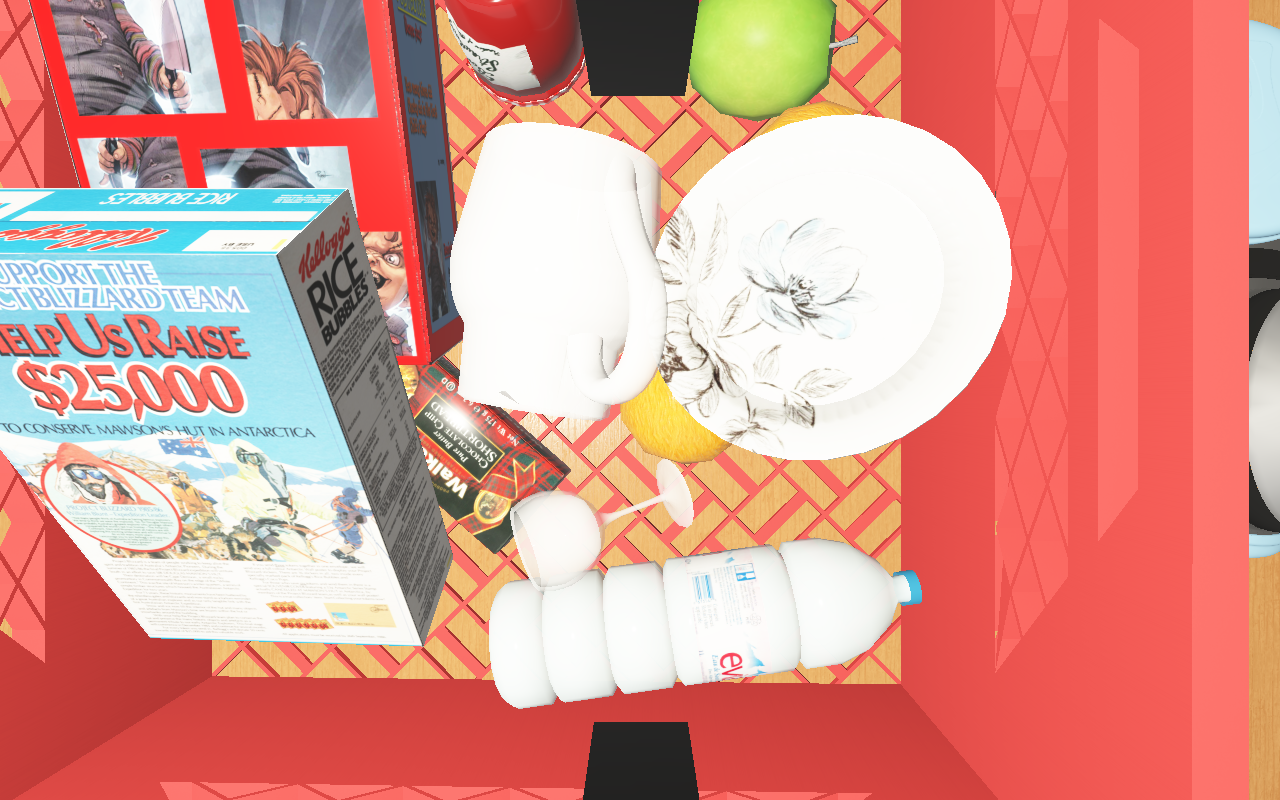
Objects in the scene:
carafe
water bottle
apple
apple
orange
orange
plate
wineglass
jam jar
cereal box
cereal box
biscuit box